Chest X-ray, PA view. Patient: 56 years old, sex M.
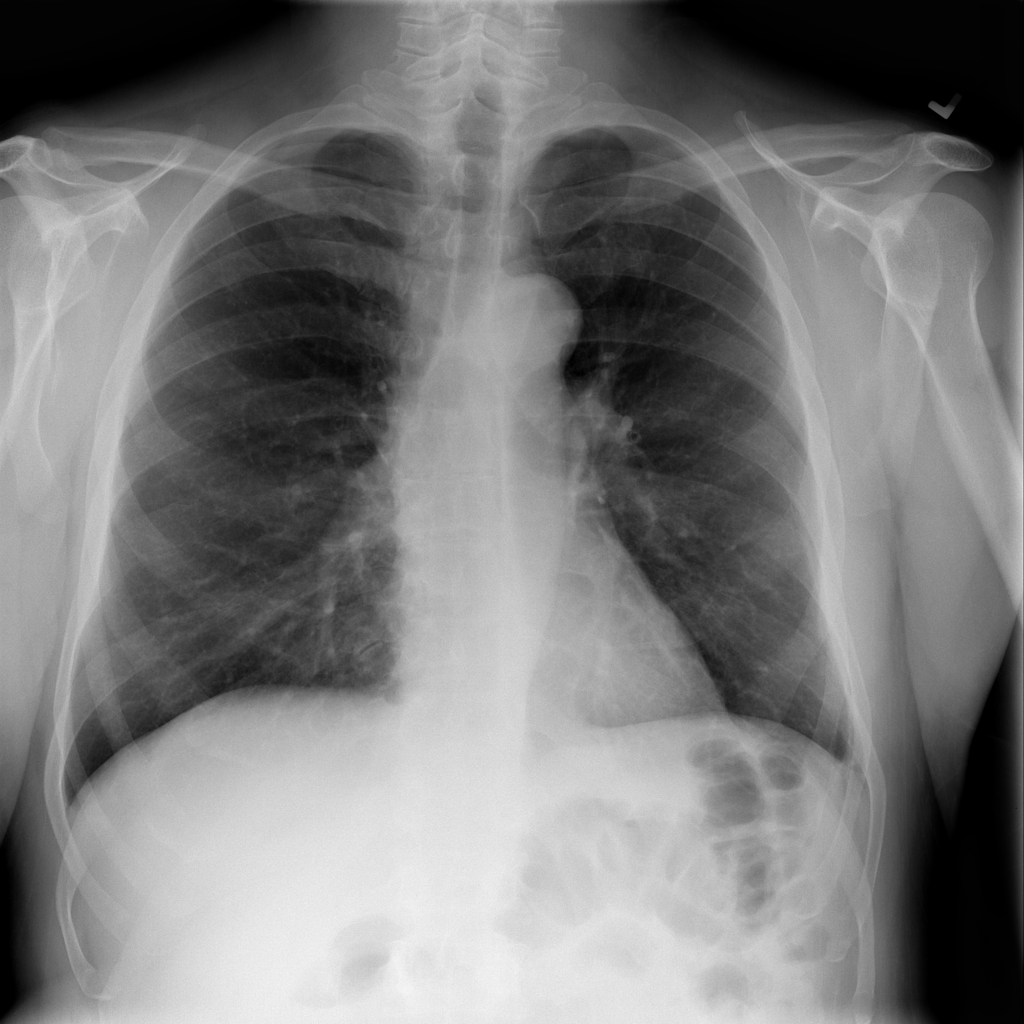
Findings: No Finding